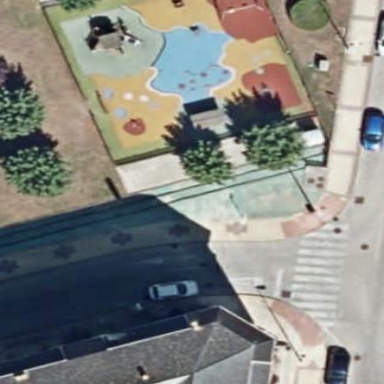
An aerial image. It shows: Playground area for leisure land.